Field crop: tomato
Growth stage: 2
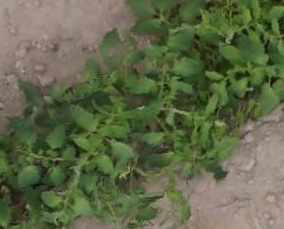
Species: tomato